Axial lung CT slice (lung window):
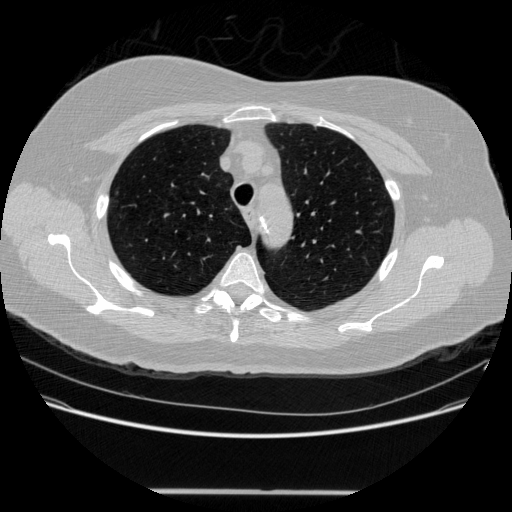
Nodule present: no